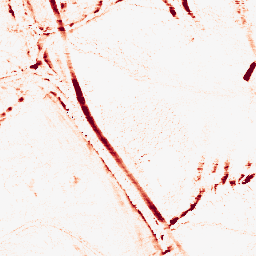
Category: morphological
Decomposition family: morphological_ellipse
Decomposition parameters: operation: opening
width: 5
height: 10
Upsampling method: cubic_catmull_rom
Upsampling parameters: scale: 4
Upsampling scale: 4